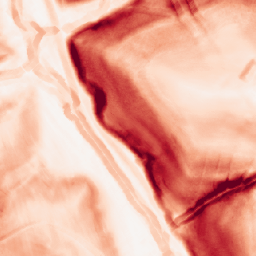
Category: morphological
Decomposition family: morphological_gradient
Decomposition parameters: size: 5
shape: diamond
Upsampling method: nearest
Upsampling parameters: scale: 4
Upsampling scale: 4